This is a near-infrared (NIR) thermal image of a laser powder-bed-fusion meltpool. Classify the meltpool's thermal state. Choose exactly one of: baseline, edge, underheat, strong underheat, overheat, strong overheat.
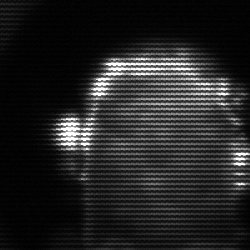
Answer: baseline